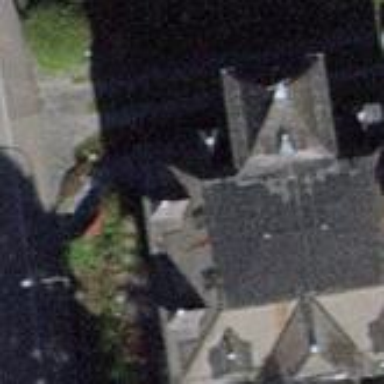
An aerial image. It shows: Apartments building with mansard roof.